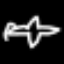
Label: airplane